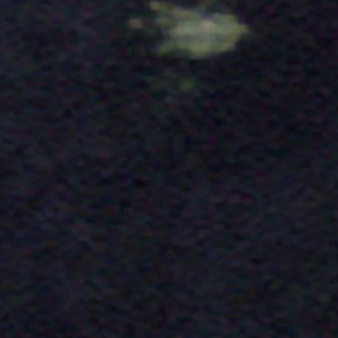
Label: other